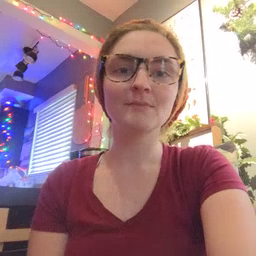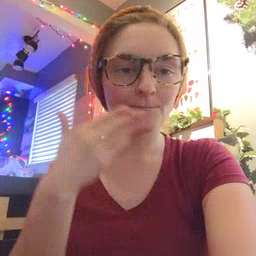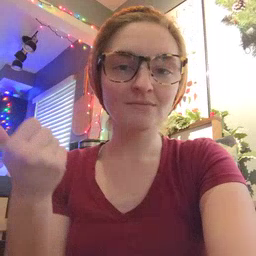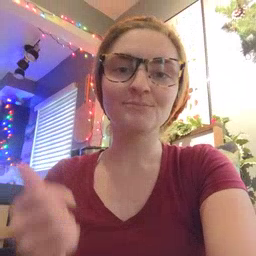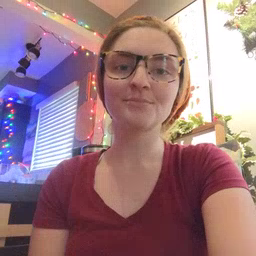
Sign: better